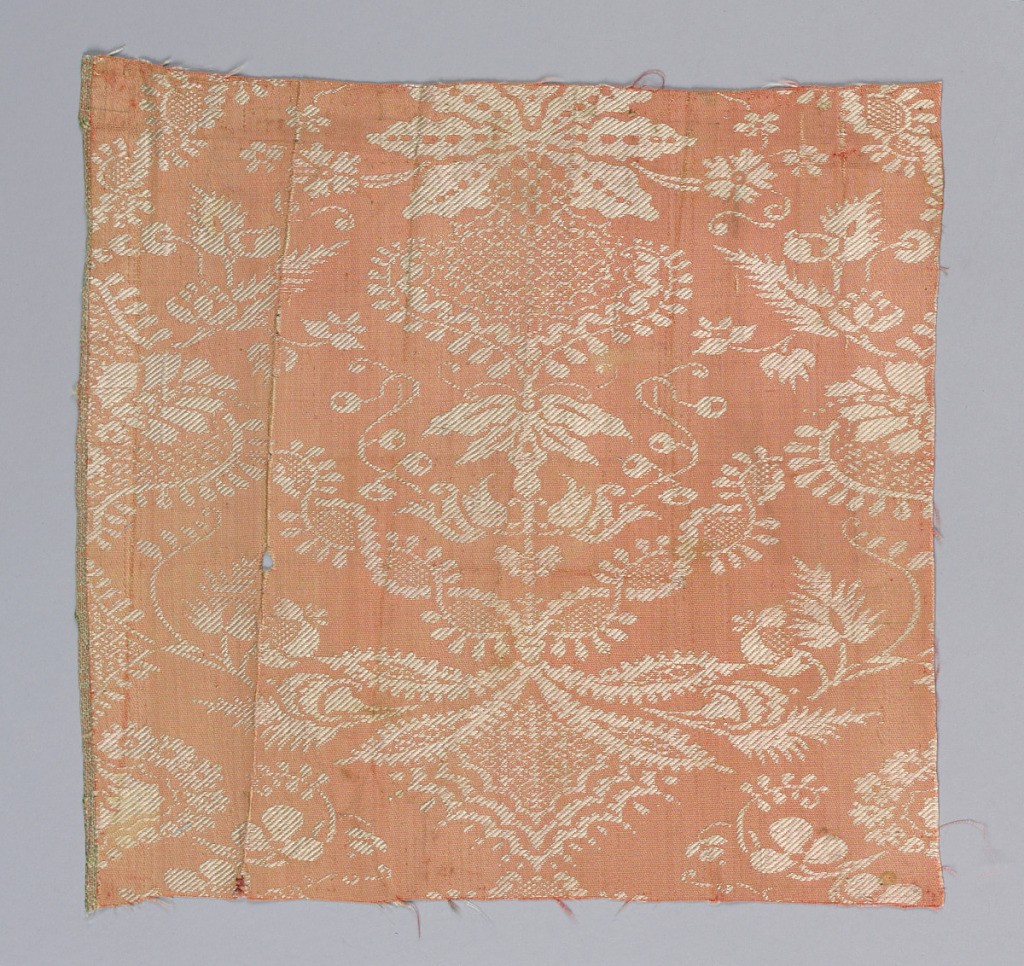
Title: Fragment
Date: mid- 18th century
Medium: silk Technique: damask weave
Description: Fragment of silk damask. White and coral showing a symmetrical design of flowering plants with twisting tendrils. Two pieces sewn together; one selvage present.